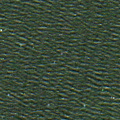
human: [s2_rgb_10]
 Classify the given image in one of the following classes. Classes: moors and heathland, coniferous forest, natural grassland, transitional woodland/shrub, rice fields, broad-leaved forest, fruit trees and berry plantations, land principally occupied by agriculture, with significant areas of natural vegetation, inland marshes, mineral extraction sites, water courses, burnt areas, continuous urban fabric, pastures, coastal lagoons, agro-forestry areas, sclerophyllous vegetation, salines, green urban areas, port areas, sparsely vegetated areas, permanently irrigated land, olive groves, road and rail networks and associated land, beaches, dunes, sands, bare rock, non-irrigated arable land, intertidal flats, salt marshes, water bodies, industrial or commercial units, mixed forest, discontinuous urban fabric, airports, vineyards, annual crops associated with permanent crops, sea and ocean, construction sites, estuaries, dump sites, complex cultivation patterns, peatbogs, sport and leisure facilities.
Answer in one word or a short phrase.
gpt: sea and ocean